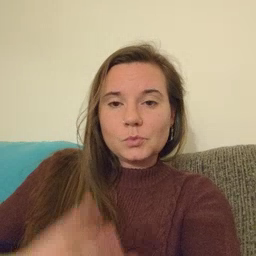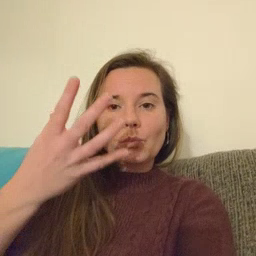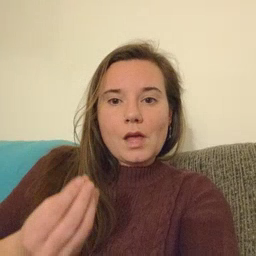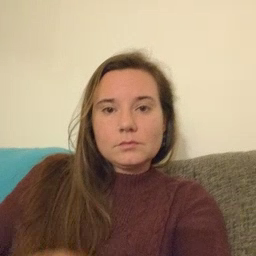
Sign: wet